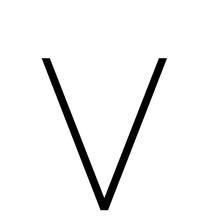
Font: Roboto_Thin